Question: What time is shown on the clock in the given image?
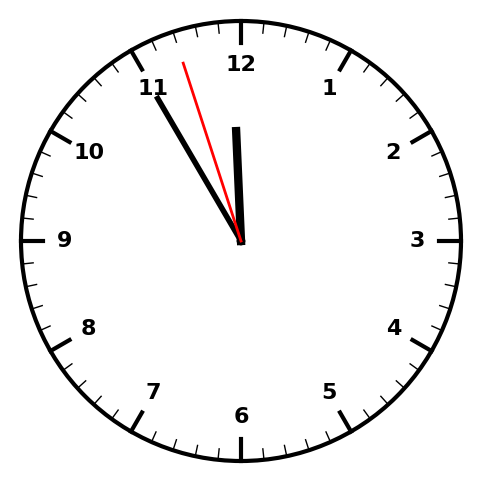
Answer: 11:54:57